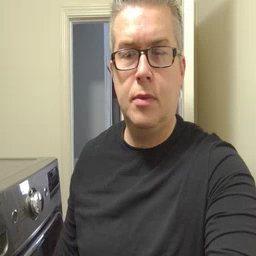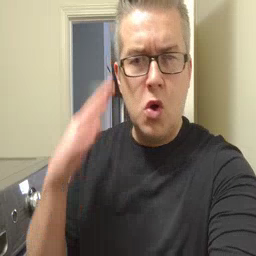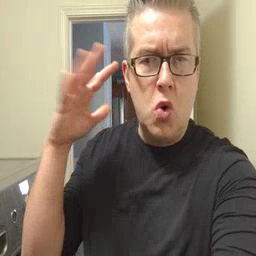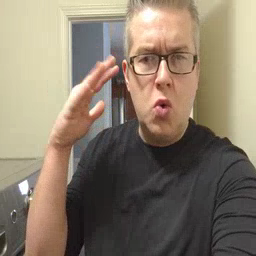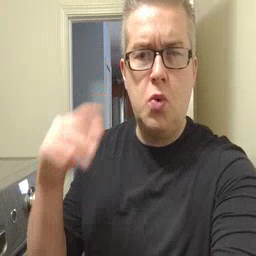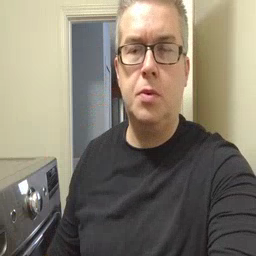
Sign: noisy